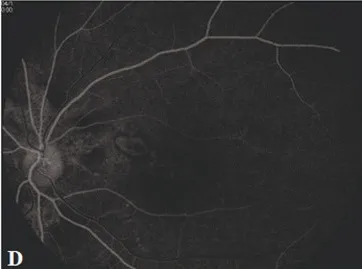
RE early, mid and late phase FFA showing the extent of CNV with leakage.
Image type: ophthalmic_imaging (ophthalmic_angiography)